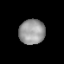
Tissue: lung
Cell type: Endothelial cells
Senescence score: 0.6114
Nuclear area (px): 632
Mean DAPI intensity: 153.532